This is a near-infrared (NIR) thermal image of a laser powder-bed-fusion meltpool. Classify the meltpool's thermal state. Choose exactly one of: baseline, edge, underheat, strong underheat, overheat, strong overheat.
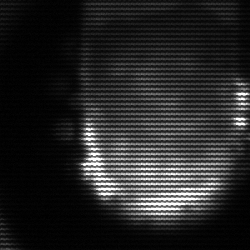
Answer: baseline